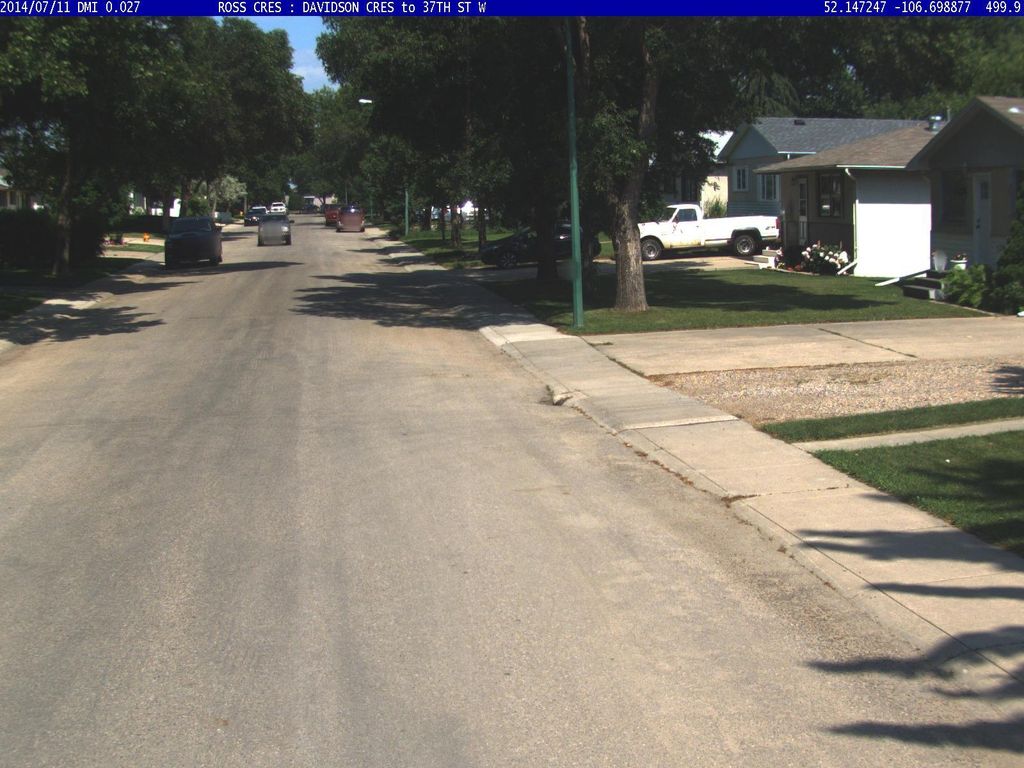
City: saskatoon